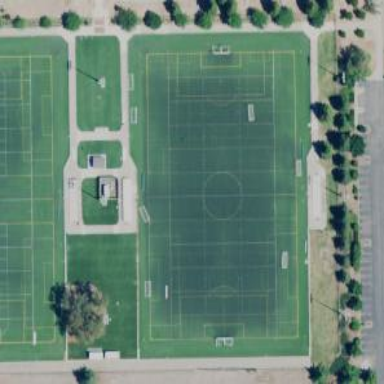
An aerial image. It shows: Soccer pitch for outdoor sports and leisure activities.